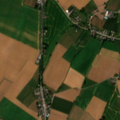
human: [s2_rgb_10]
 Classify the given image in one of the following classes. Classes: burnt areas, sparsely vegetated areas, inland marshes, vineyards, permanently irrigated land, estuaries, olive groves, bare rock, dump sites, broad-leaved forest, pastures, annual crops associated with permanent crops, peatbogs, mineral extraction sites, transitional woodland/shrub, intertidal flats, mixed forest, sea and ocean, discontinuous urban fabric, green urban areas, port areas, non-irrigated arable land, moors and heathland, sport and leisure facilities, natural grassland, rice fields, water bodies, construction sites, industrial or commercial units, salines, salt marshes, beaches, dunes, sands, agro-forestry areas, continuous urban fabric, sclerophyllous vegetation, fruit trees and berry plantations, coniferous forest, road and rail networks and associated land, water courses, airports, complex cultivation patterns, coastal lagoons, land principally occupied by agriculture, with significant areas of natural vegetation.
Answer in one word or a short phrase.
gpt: discontinuous urban fabric, non-irrigated arable land, pastures, land principally occupied by agriculture, with significant areas of natural vegetation